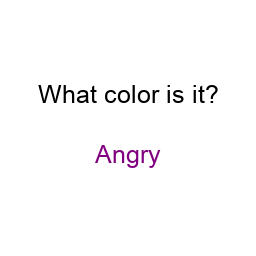
Color: purple
Background color: white
Question text color: black